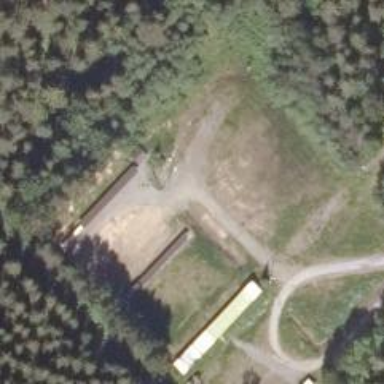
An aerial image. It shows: Shooting range on leisure land pitch.